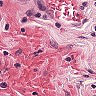
Metastatic tissue present: no